Field crop: tomato
Growth stage: 1
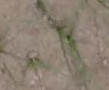
Species: cyperus